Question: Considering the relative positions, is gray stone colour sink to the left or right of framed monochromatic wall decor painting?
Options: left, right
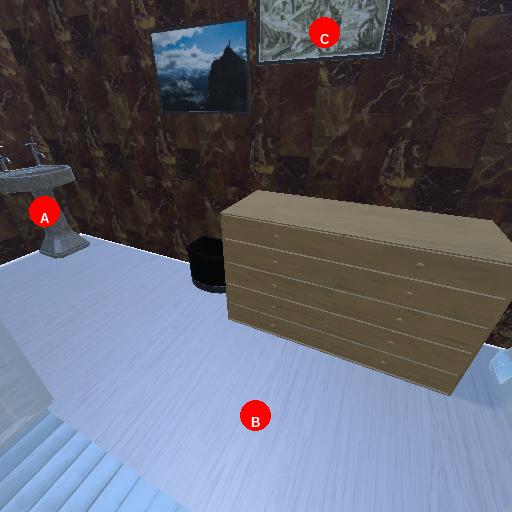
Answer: left